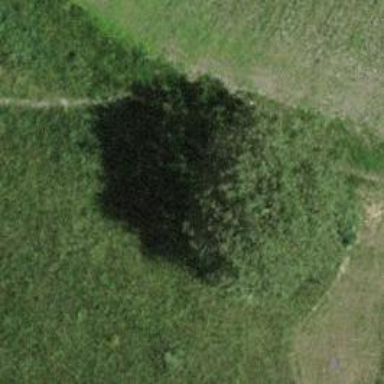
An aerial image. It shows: Grassy path.